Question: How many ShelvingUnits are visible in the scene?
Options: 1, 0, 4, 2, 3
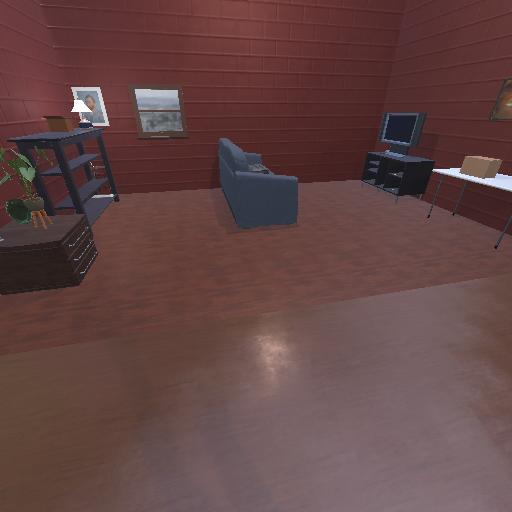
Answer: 1